Field crop: tomato
Growth stage: 1
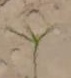
Species: cyperus